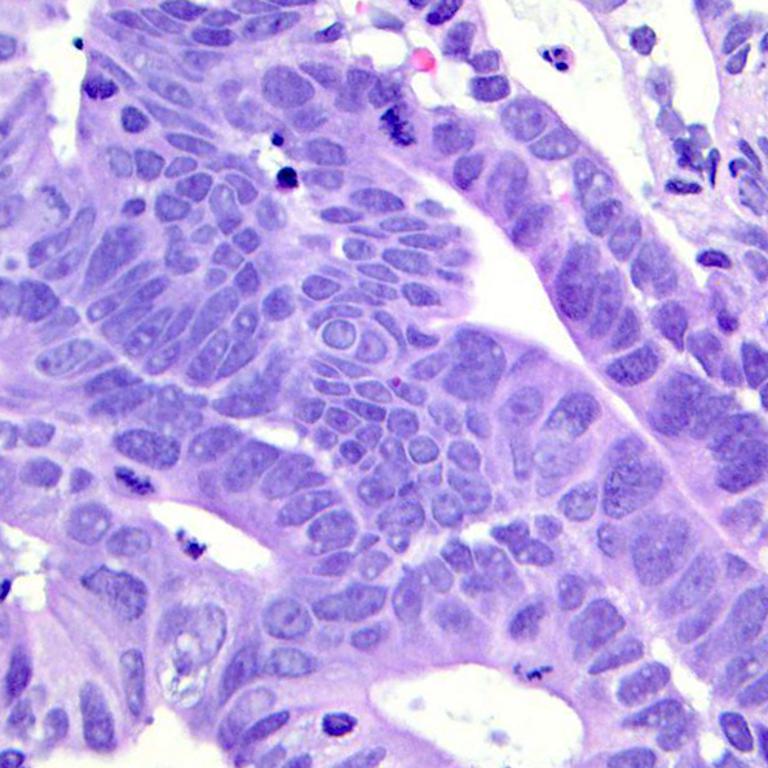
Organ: colon
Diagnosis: adenocarcinomas